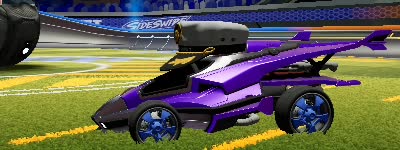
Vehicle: aftershock